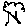
Label: tree